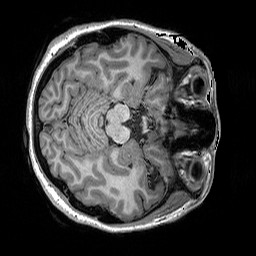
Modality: T1w
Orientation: axial
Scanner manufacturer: siemens
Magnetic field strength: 3 T
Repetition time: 2.3 s
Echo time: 0.00298 s